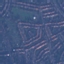
Land use / land cover: Residential